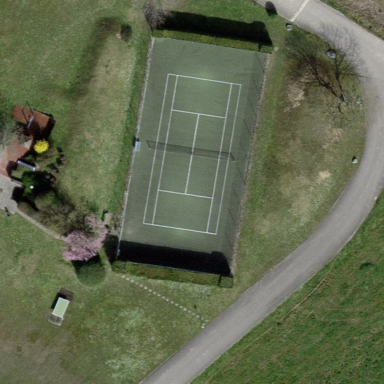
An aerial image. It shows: Tennis court in leisure pitch.